Question: I have an unordered list and have added draggable functionality to each of the list item using jquery ui draggable. the list is inside a div with id="content". Here is the snapshot of my UL list

Here is the code i have written:
'''
<script src="../../jquery-1.8.0.js"></script>
<script src="../../ui/jquery.ui.core.js"></script>
<script src="../../ui/jquery.ui.widget.js"></script>
<script src="../../ui/jquery.ui.mouse.js"></script>
<script src="../../ui/jquery.ui.draggable.js"></script>
<script type="text/javascript">
$(function() {
$( ".draggable" ).draggable({
scroll: true,
scrollSensitivity: 100,
revert: true,
containment: '#content',
zIndex: 999990,
revertDuration: 100,
delay: 100
});
});
</script>
<div style="width:200px;height:300px;overflow:auto;" id="content">
<ul>
<li class="draggable">One</li>
<li class="draggable">Two</li>
<li class="draggable">Three</li>
<li class="draggable">Four</li>
<li class="draggable">five</li>
<li class="draggable">six</li>
<li class="draggable">Seven</li>
<li class="draggable">Eight</li>
<li class="draggable">Nine</li>
<li class="draggable">Ten</li>
<li class="draggable">Eleven</li>
<li class="draggable">Twelve</li>
<li class="draggable">Thirteen</li>
<li class="draggable">Fourteen</li>
<li class="draggable">Fifteen</li>
<li class="draggable">Sixteen</li>
<li class="draggable">Seventeen</li>
<li class="draggable">Eighteen</li>
<li class="draggable">Nineteen</li>
<li class="draggable">Twenty</li>
</ul>
</div>
'''
What I would like to do is when I am dragging any list item within the container (i.e div with id="content") and when the mouse is at the edge of the div border or size, the container should also scroll so that i could move upward and downward within the container.
For example if i wanted drag the last list item in the list to the first in the list, so when the mouse is at the top end of the div edge, the container (in our case div) should also scroll automatically. Is this a bug in jquery ui draggable?
Please help
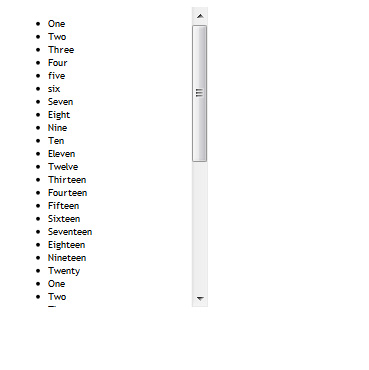
Answer: Try downgrading to jQuery 1.7.2
(Its not supposed to work with 1.8 yet I think. You can find the latest compatible version within the rar when you download jQuery UI)